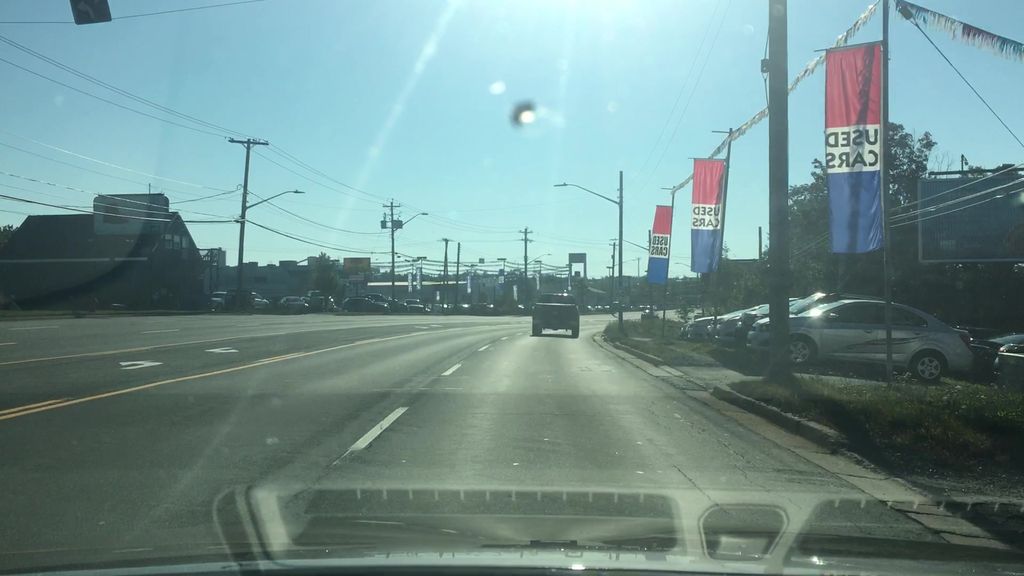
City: halifax